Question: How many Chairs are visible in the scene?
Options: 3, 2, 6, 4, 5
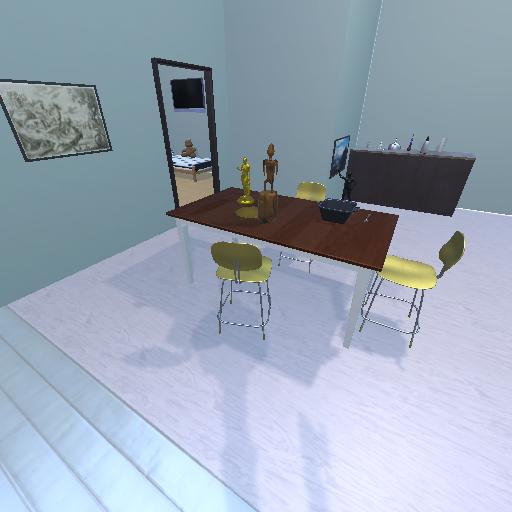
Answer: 3